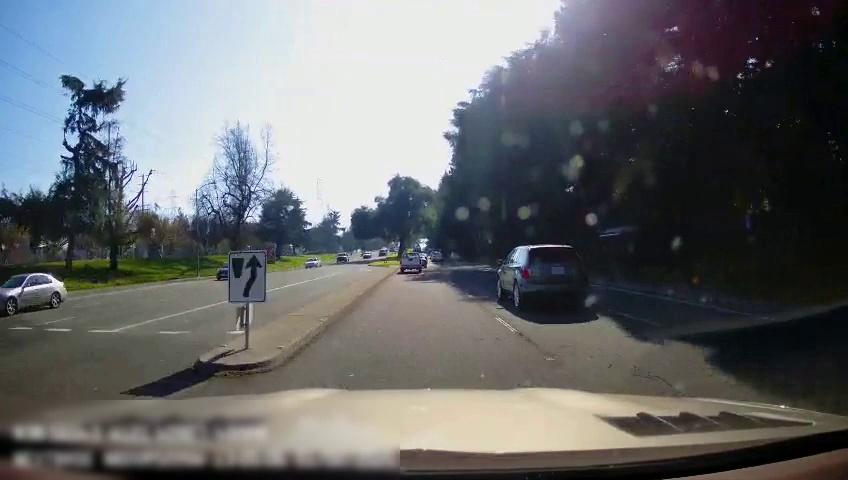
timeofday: Day
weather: Sunny
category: Drivable Space
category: Vehicles | Car
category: Vehicles | Car
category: Vehicles | Car
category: Vehicles | Truck
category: Vehicles | Car
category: Vehicles | Truck
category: Vehicles | SUV
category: Vehicles | Car
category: Lanes | Opposite Lane
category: Lanes | Current Lane
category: Lanes | Current Lane
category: Lanes | Alternate Lane
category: Traffic | Signs